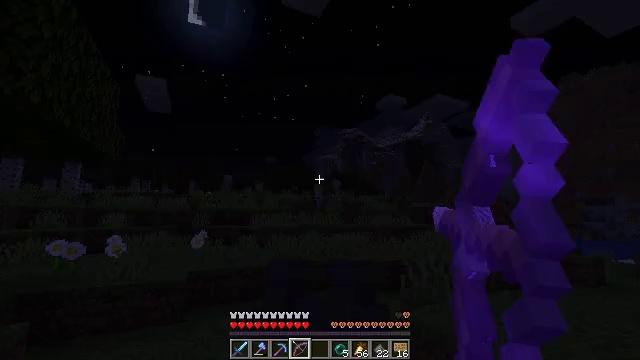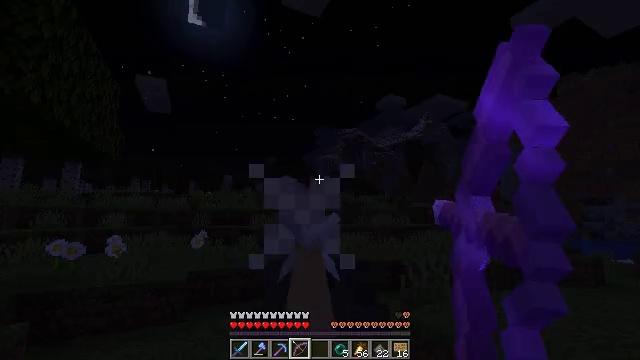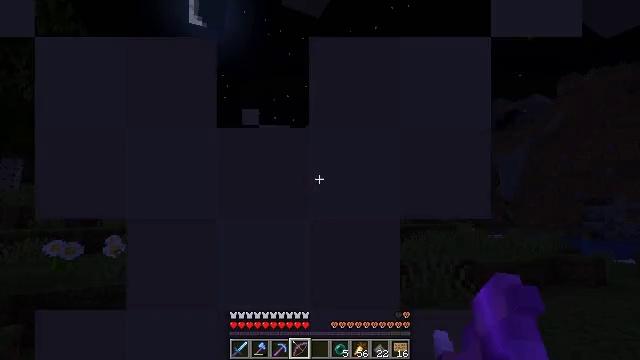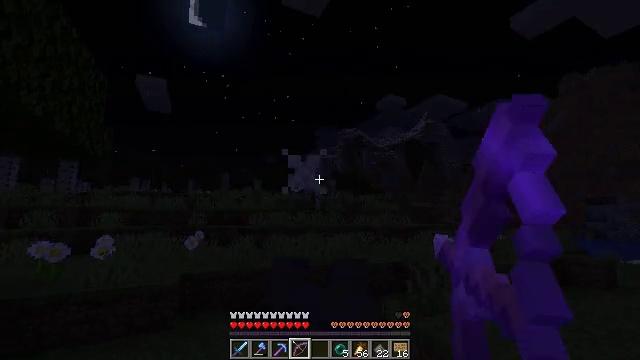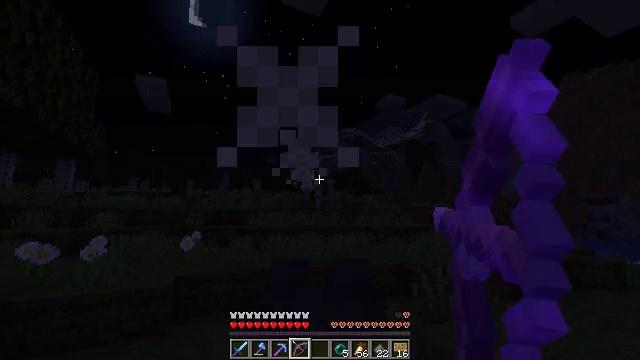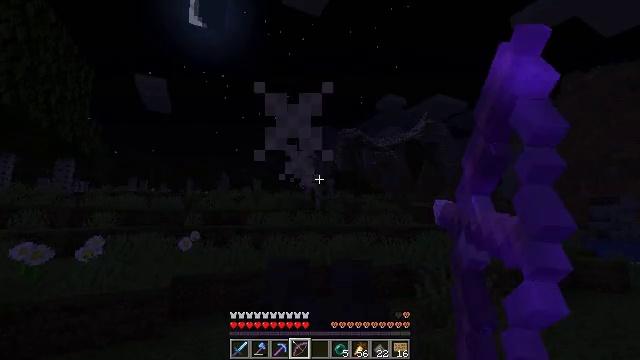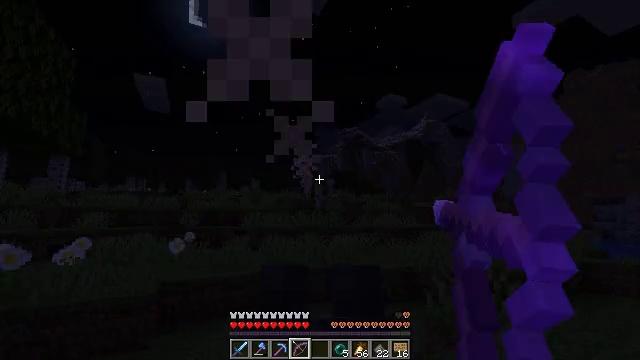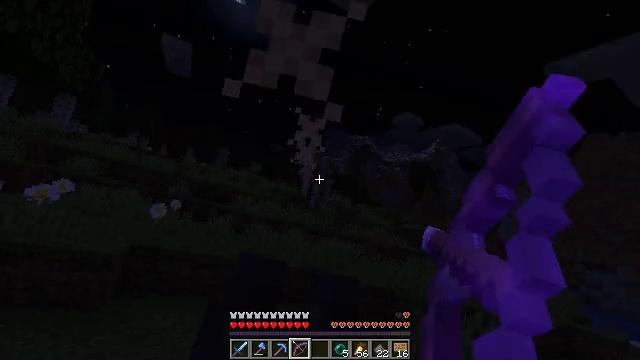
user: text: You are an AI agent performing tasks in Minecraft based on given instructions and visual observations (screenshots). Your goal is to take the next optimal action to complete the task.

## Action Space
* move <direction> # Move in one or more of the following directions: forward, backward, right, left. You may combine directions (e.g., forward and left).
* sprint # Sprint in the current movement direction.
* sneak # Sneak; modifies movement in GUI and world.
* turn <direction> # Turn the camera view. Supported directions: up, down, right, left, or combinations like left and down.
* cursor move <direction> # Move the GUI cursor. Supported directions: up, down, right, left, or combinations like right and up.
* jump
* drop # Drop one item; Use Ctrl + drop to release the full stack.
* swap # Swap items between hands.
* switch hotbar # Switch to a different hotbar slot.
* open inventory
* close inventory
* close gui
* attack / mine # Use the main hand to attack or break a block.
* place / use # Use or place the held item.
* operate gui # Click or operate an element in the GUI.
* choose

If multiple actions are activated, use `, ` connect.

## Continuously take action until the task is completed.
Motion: motion action
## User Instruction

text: Combat the skeleton.
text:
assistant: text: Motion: move forward, use / place
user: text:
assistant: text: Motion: move forward, use / place
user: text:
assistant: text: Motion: move forward, use / place
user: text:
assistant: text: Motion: move forward, use / place
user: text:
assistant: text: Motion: move forward, use / place
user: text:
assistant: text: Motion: move forward, use / place
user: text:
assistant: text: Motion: move forward, use / place
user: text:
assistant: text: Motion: use / place